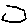
Label: hexagon